Question: When I put the mouse cursor over the FileUpload button this is what happens: . The default FileUpload CSS appears to be fine, plus I haven't found any style option regarding the label or something similar that might be causing some friction.

'''
.fileupload-buttonbar .ui-button input {
position: absolute;
top: 0;
right: 0;
margin: 0;
border: solid transparent;
border-width: 0 0 100px 200px;
opacity: 0;
filter: alpha(opacity=0);
-o-transform: translate(250px, -50px) scale(1);
direction: ltr;
cursor: pointer;
z-index: 5000;
}
'''
'''
<p:fileUpload style="pointer:cursor !important"
fileUploadListener="#{controller.doSomething}"
mode="advanced" label="Examinar"
auto="true"
/>
'''
I tried overriding the CSS but no changes.
This behaviour only happens with (default cursor) and (text cursor). Works fine on IE.
I've read about some cursor issues regarding datatable components but so far I haven't been able to get rid of this odd inconvenience.
Any thoughts on this?
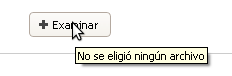
Answer: This should get you on your way with Chrome:
'''
input[type="file"]::-webkit-file-upload-button { cursor: pointer; }
'''
Off the top of my head I think a fallback tactic worked for Firefox?:
'''
input[type="file"] { cursor: pointer; cursor: hand; }
'''
You might want to tag your answer with CSS as this is a browser styling 'thing'.